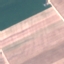
Land use / land cover class: AnnualCrop